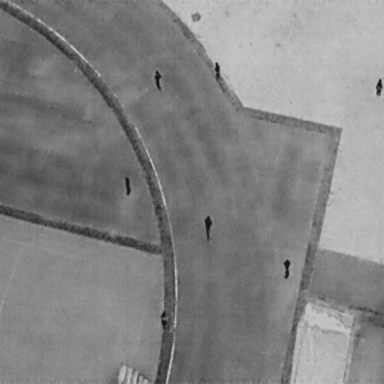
There are seven People in the infrared image.